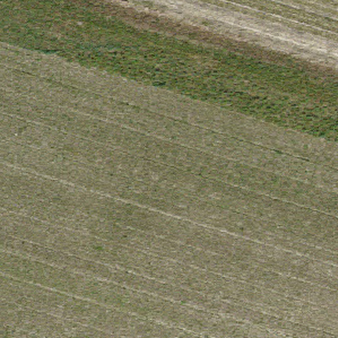
Label: other